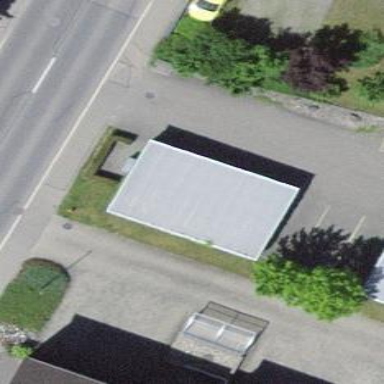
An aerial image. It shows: View of roof of building.